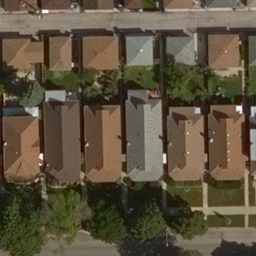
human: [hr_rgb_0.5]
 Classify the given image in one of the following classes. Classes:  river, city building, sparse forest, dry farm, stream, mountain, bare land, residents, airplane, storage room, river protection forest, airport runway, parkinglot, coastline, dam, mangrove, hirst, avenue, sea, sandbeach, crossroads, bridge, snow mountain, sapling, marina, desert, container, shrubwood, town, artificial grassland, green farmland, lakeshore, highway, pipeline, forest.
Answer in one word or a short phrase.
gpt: residents